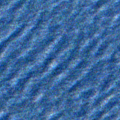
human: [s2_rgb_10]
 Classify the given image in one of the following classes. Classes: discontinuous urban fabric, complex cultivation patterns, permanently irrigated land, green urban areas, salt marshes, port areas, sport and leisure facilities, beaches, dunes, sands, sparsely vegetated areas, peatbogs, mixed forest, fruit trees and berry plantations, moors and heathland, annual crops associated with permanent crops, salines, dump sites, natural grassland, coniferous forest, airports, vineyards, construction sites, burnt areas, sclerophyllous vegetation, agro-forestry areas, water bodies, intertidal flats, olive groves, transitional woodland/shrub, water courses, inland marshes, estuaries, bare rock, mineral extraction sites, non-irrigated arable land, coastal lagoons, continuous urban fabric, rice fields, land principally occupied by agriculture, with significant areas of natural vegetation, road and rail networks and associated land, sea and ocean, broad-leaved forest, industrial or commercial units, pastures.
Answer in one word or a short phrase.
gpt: sea and ocean